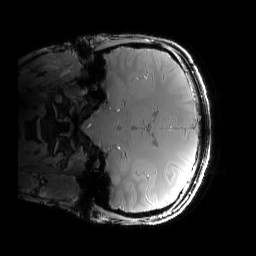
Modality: PDw
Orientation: coronal
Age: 28
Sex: female
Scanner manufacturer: siemens
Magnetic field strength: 6.98 T
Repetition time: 1.78 s
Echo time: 0.00386 s